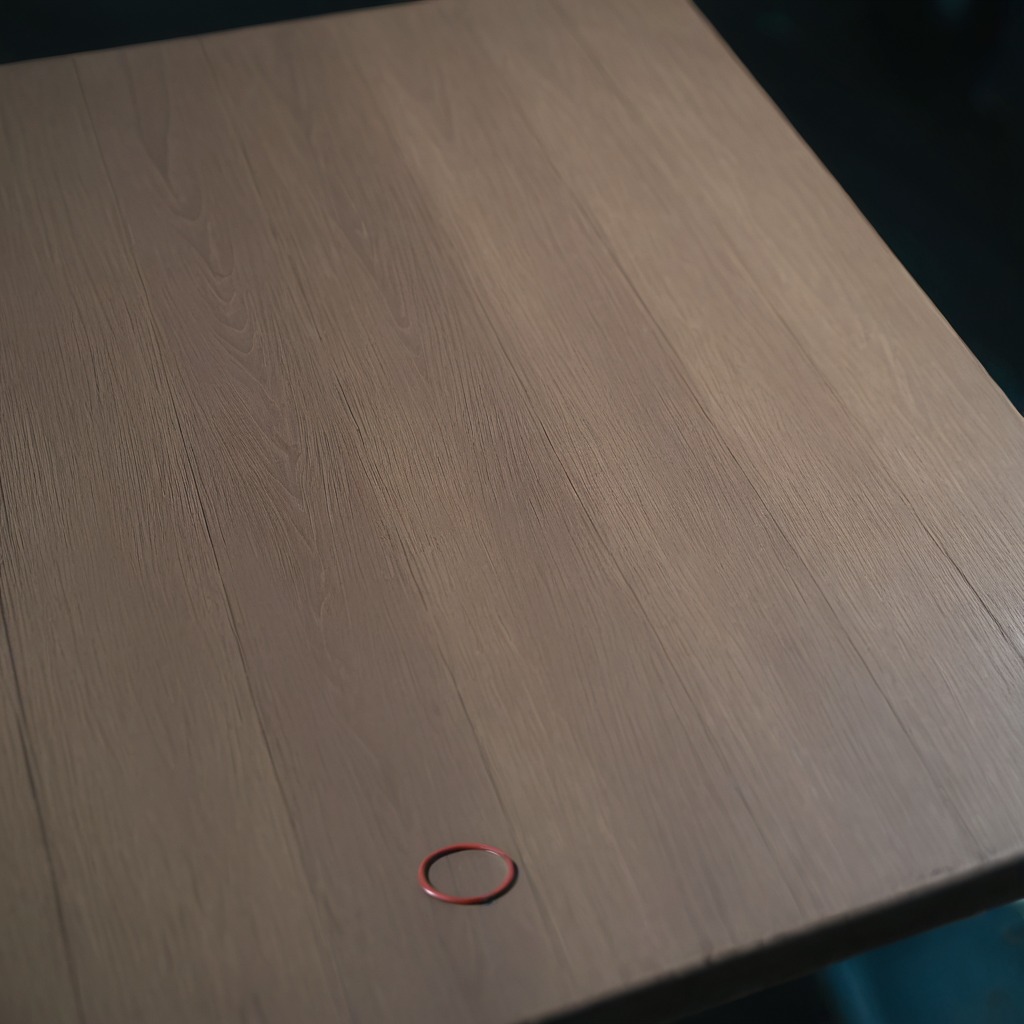
A rubber O-ring lies on a table with faint burn marks in a small garage at twilight.